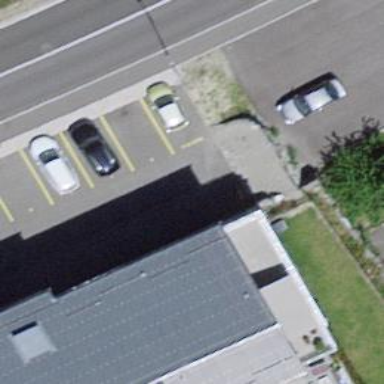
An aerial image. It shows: Asphalt parking aisle road for service vehicles.